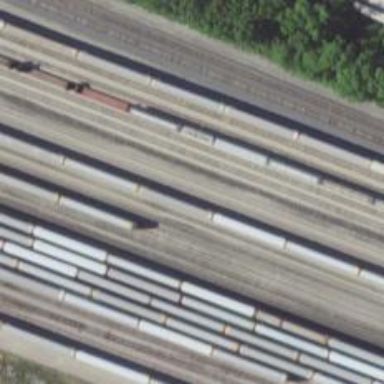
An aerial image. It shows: Railway yard in service.